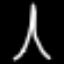
Label: The Eiffel Tower